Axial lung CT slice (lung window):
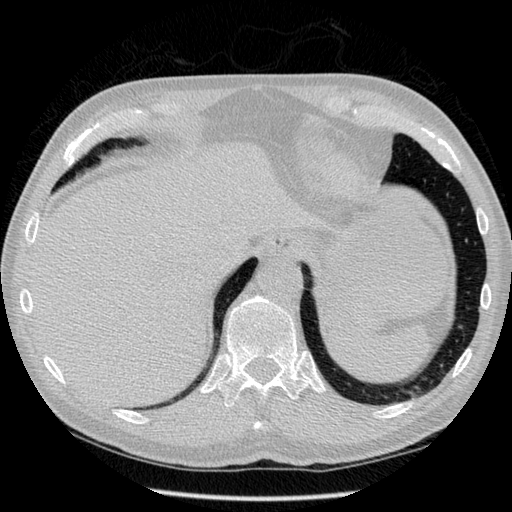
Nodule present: no